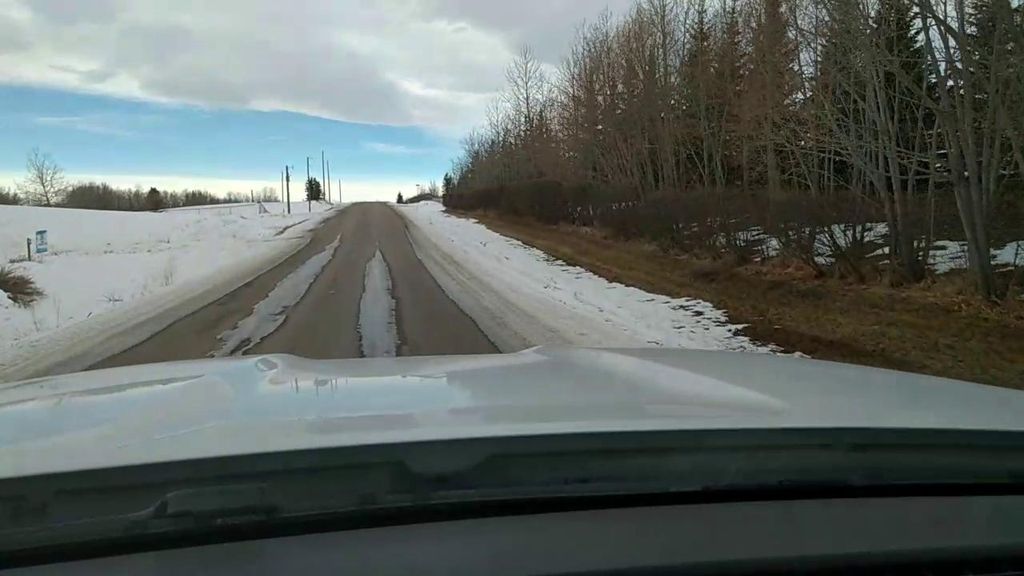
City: calgary